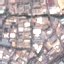
Land use / land cover class: Industrial